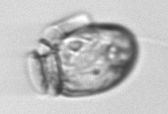
Label: Dinophysis_acuminata